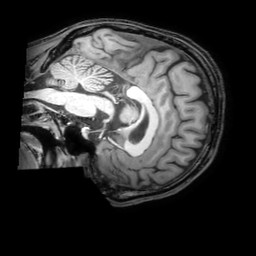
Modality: T1w
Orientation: sagittal
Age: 35
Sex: male
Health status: healthy
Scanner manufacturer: philips
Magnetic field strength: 3 T
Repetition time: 0.0079 s
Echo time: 0.0035 s